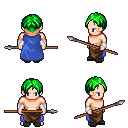
a pixel art fantasy rpg character, male body template, human, light skin, blue cape, robe skirt, green parted hairstyle, white cloth bracers, gray slippers, spear, four views (front, back, left, right), 2x2 character sprite sheet, small pixel art, hard edges, no anti-aliasing